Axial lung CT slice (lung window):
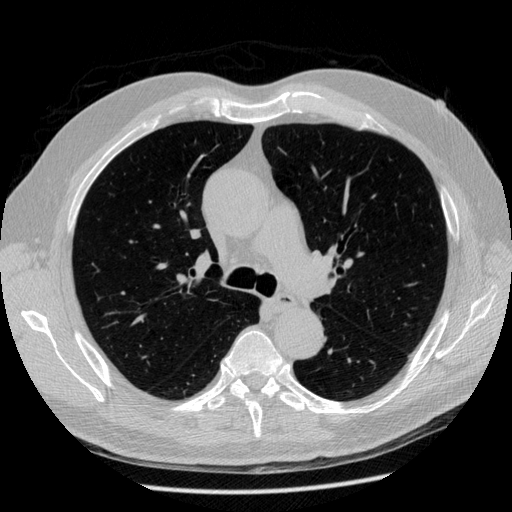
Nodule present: no